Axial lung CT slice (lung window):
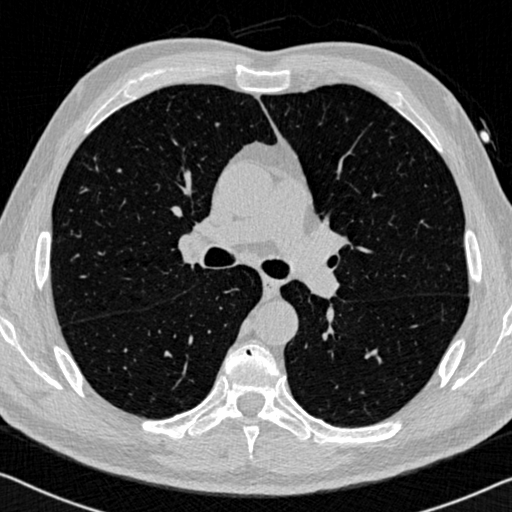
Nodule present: no